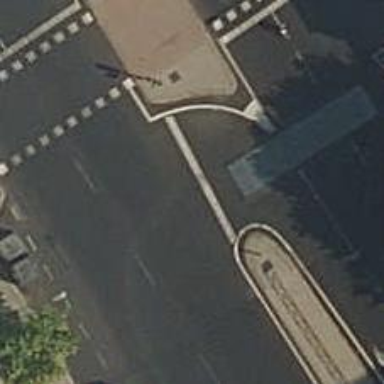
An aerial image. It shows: Road with traffic signals.